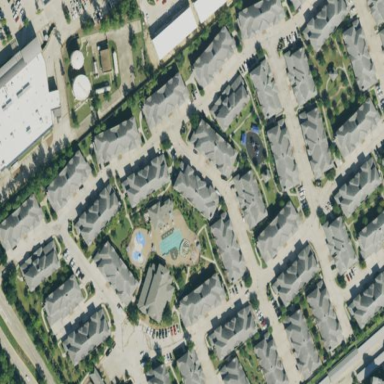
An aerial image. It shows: Residential area with apartments.